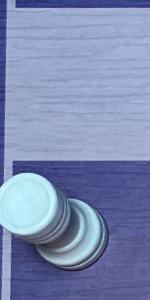
Label: Rook_White